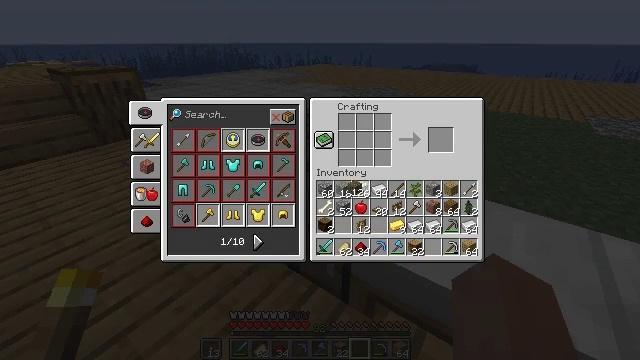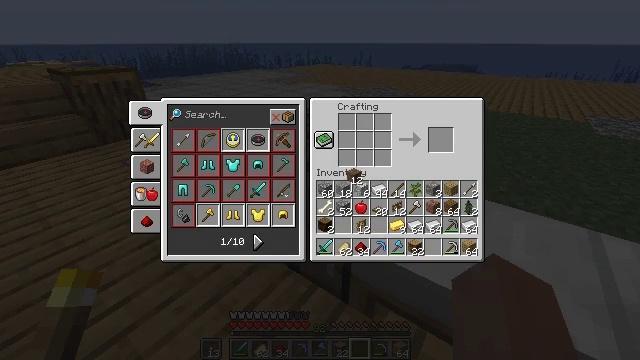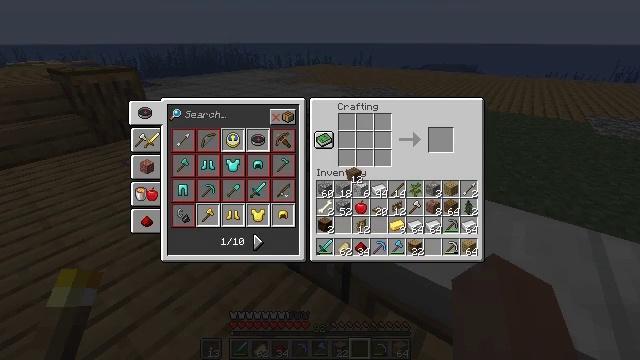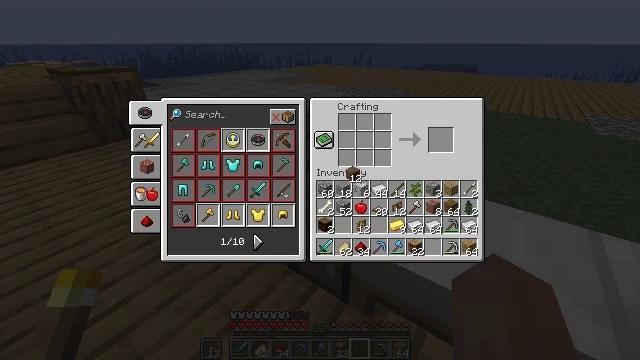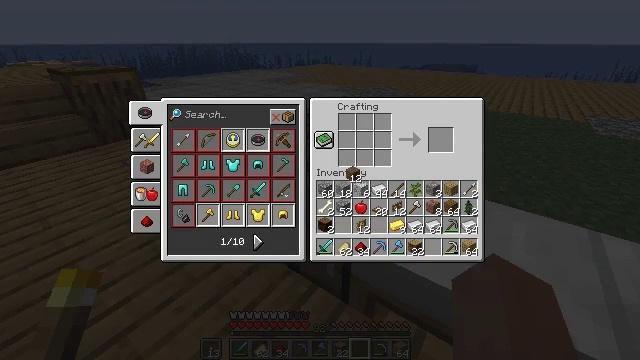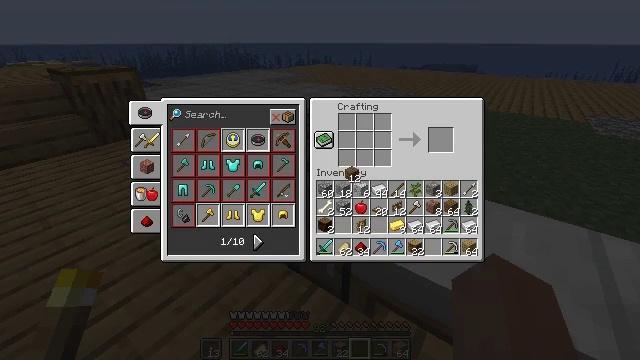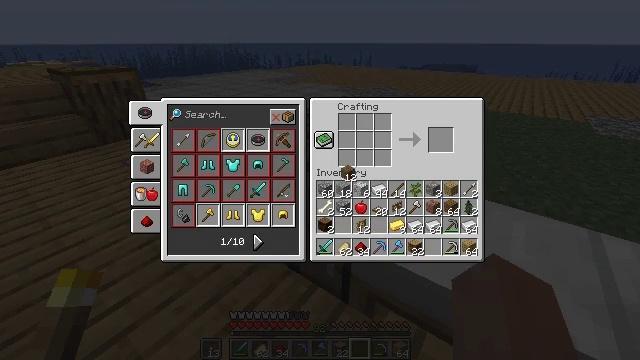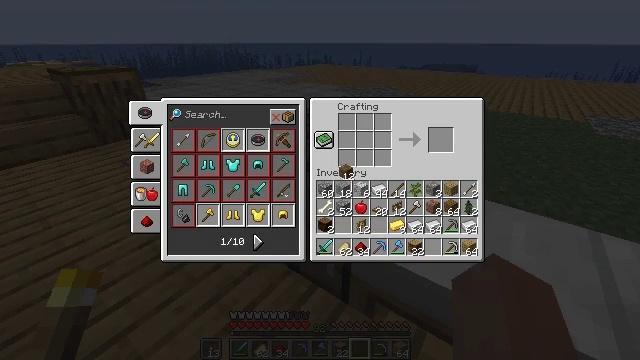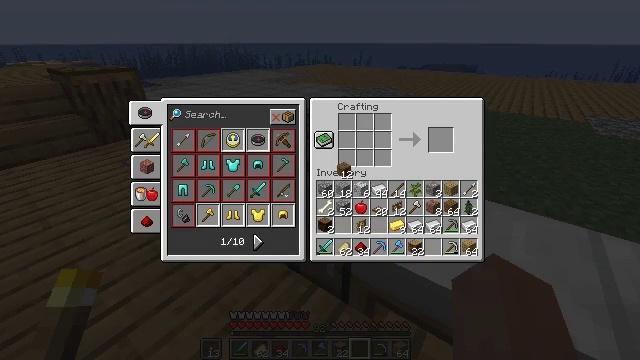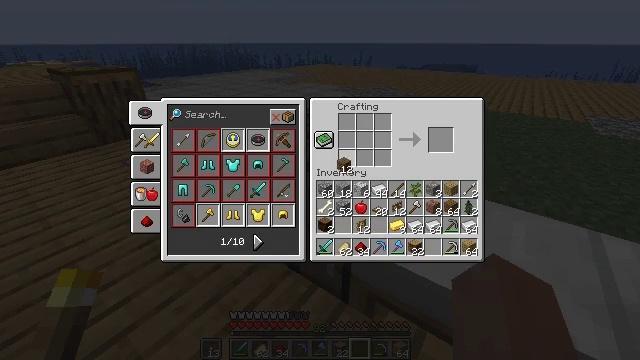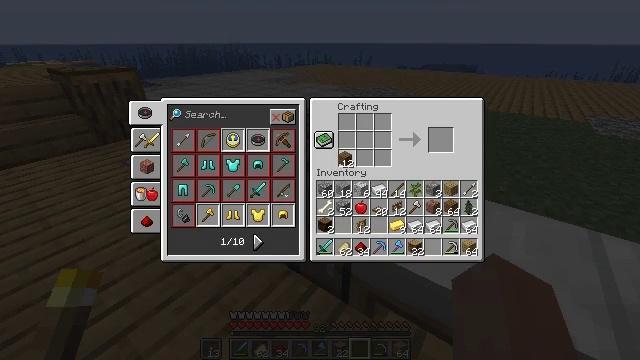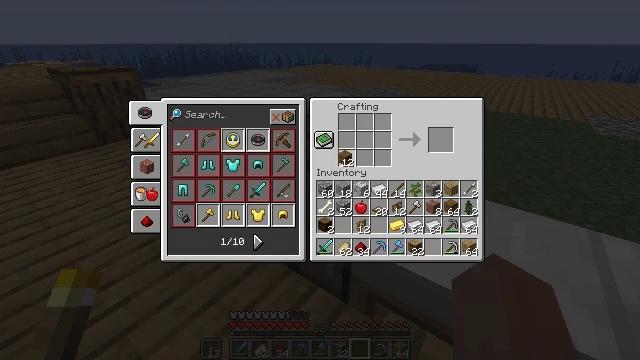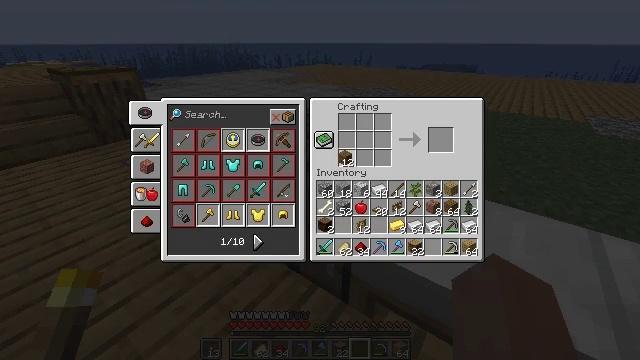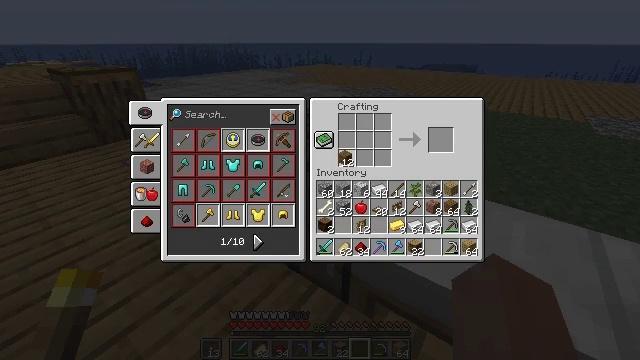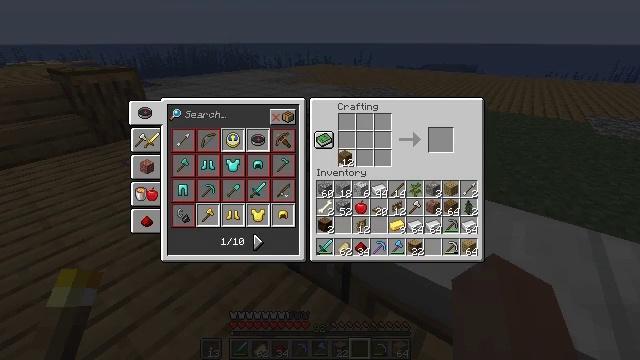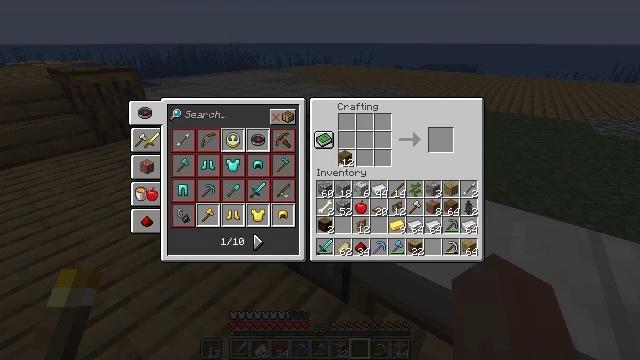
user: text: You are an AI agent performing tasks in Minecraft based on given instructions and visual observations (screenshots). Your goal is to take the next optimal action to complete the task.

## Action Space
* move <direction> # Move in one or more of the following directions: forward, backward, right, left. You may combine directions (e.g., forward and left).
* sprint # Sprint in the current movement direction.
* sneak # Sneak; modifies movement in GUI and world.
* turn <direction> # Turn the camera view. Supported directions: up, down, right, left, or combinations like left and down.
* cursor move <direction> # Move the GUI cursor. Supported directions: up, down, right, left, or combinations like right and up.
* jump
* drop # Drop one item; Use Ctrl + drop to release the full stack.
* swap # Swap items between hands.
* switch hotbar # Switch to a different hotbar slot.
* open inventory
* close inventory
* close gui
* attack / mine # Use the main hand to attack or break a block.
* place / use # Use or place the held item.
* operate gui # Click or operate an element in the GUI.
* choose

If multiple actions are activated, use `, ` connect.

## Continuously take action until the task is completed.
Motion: motion action
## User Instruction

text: Take spruce planks to craft a spruce trapdoor.
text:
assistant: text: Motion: cursor move up
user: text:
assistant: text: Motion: no_op
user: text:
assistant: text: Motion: no_op
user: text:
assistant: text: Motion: no_op
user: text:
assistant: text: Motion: no_op
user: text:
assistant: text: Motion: no_op
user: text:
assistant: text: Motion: no_op
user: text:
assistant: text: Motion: no_op
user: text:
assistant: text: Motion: no_op
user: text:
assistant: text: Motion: no_op
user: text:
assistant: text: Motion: no_op
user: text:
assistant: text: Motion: no_op
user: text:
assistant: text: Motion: no_op
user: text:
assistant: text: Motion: no_op
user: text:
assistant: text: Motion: no_op
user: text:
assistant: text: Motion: operate gui
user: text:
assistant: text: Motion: operate gui
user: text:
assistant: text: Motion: cursor move right, operate gui
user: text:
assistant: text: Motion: cursor move right, operate gui
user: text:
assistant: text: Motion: operate gui
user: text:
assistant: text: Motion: operate gui
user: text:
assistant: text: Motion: operate gui
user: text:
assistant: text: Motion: operate gui
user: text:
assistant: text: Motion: operate gui
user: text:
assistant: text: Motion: operate gui
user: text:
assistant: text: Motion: operate gui
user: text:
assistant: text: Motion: operate gui
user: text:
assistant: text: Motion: operate gui
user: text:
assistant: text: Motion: cursor move left, operate gui
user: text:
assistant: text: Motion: cursor move left, operate gui